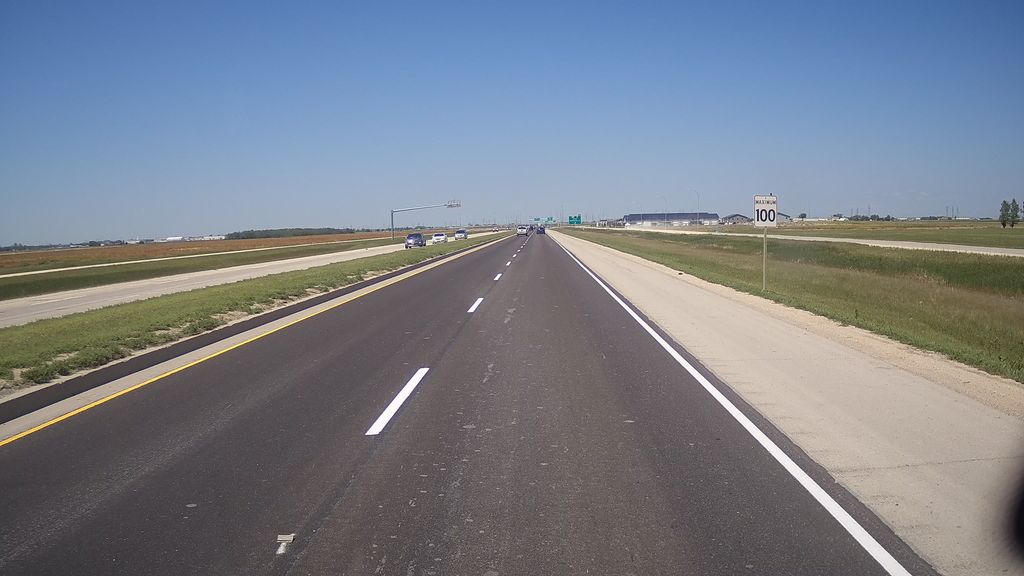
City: winnipeg